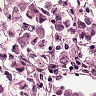
Metastatic tissue present: yes